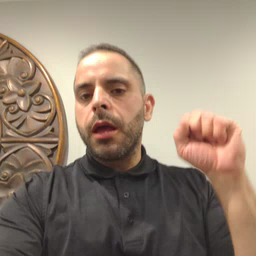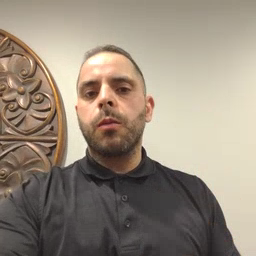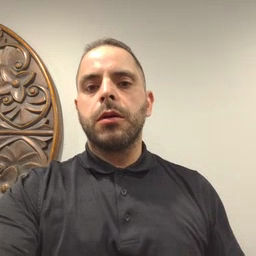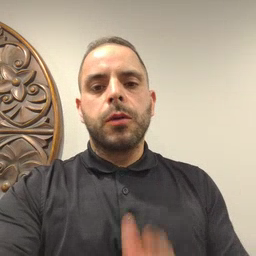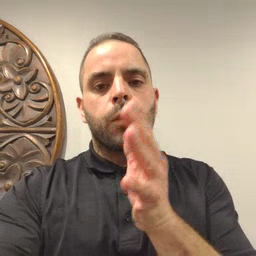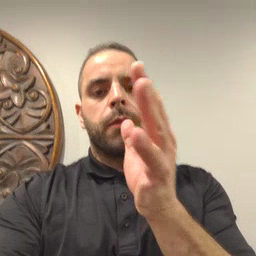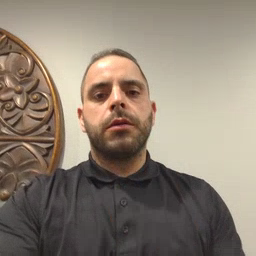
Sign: grandma